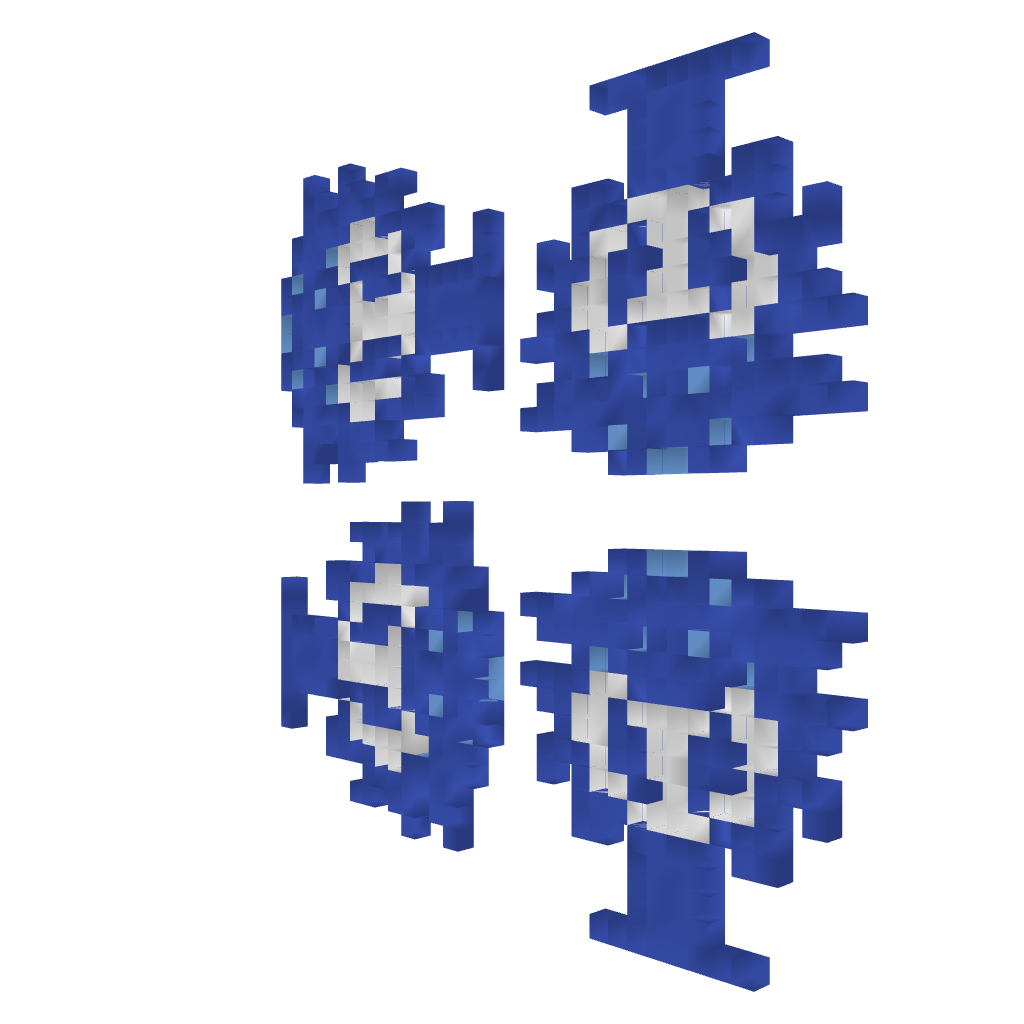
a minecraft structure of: Zelda/NES-Blue Octorok 4 high quality